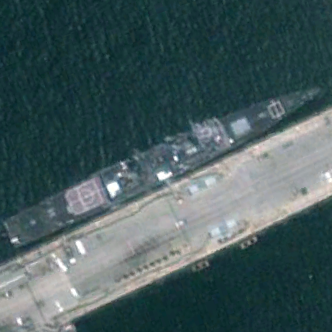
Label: cruiser